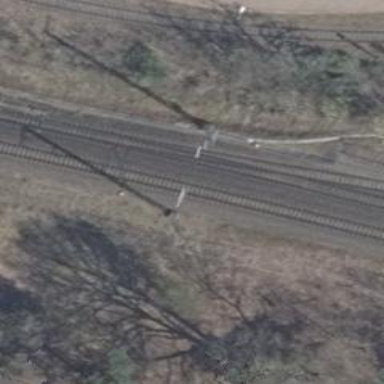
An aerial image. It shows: Railway switch.